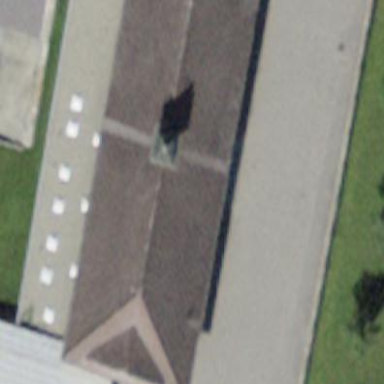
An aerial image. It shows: School building.